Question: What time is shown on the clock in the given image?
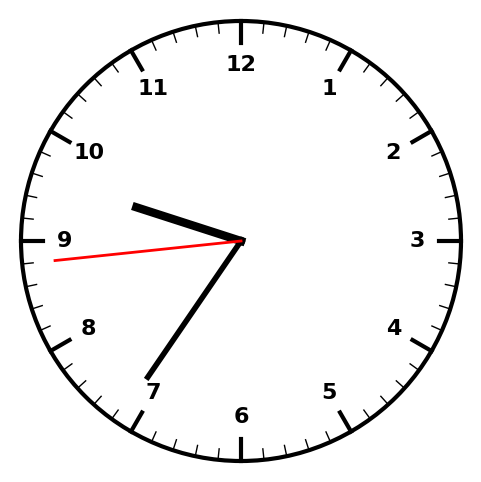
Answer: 09:35:44